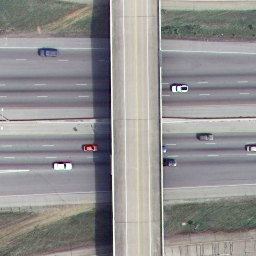
Label: overpass